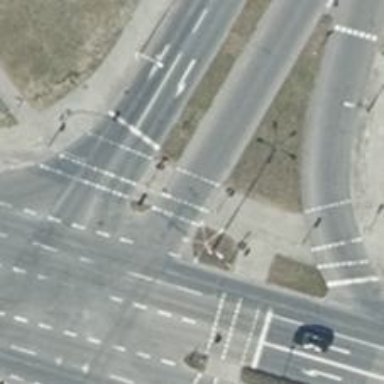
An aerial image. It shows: Crossing with traffic signals.